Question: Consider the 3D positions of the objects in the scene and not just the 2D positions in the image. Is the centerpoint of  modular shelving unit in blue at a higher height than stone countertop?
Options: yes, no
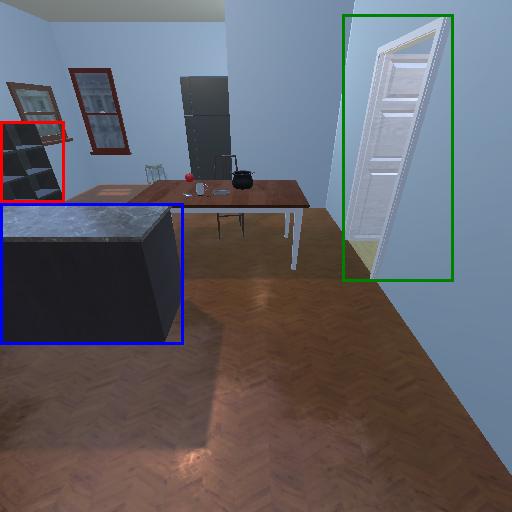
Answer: yes